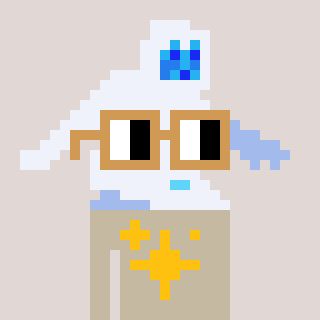
a pixel art character with square brown glasses, a yeti-shaped head and a bege-colored body on a warm background